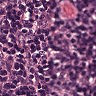
Metastatic tissue present: no